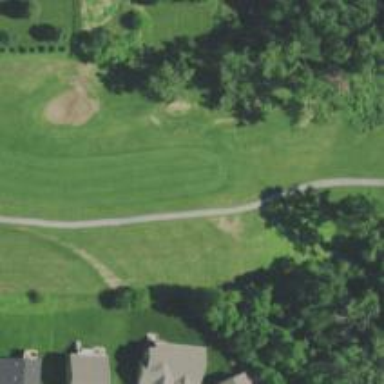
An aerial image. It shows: Path for both roads and golfers.